A spectrogram of one vibration snapshot from a rotating bearing is shown (time on one axis, frequency on the other). Diagnose the bearing from this image, choosing from: normal, inner_race, outer_race, ball.
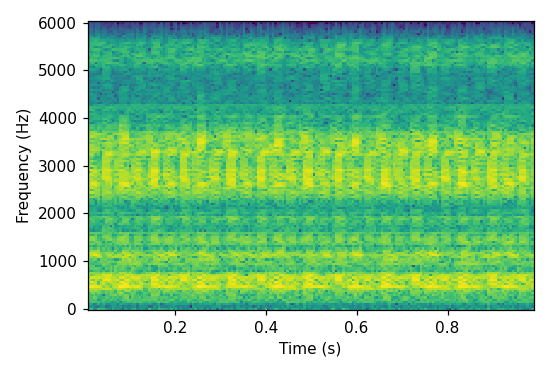
Answer: outer_race